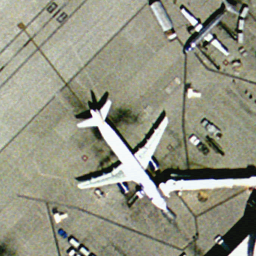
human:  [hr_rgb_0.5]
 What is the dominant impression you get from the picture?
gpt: airplane